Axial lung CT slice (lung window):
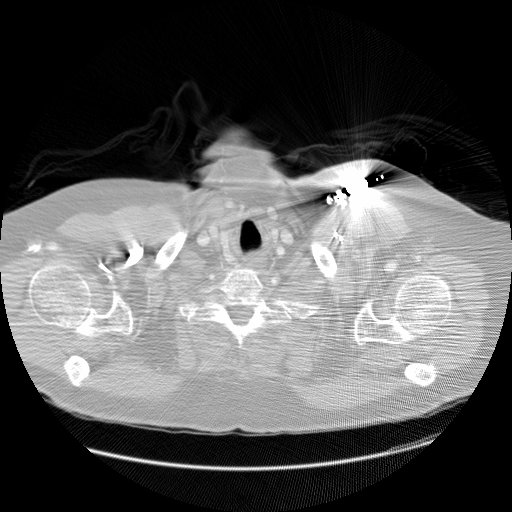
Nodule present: no